Interaction volume radius: 10 \u00c5
Interaction volume height: 35 \u00c5
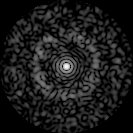
Disorder parameter: 0.8271